【题型】填空题　【知识点】函数　【难度】medium
设函数$f(x)=x^2-8x$，若点$P(x,y)$满足$f(x)+f(-y)\le 32$，$f(y)\le 0$，记点$P$构成的图形为$\Omega$，则$\Omega$的面积是\underline{\ \ \ \ \ \ \ \ \ \ }。
【解答】
\textbf{【答案】} $\frac{64\pi}{3}-16\sqrt{3}$

\textbf{【分析】} 根据已知条件列不等式，画出图形，并计算出图形的面积。

\textbf{【解析】} 依题意：
\[
\begin{cases}
x^2 - 8x + y^2 + 8y \le 32 \\
y^2 - 8y \le 0
\end{cases}
\]
即
\[
\begin{cases}
(x-4)^2 + (y+4)^2 \le 64 \\
y(y-8) \le 0
\end{cases}
\quad\text{即}\quad
\begin{cases}
(x-4)^2 + (y+4)^2 \le 64 \\
0 \le y \le 8
\end{cases}
\]
不等式$(x-4)^2+(y+4)^2\le 64$表示的点$(x,y)$位于圆$(x-4)^2+(y+4)^2=64$的圆上和圆内，
由此画出图形$\Omega$如下图阴影部分所示。

由于$|CD|=4$，$|AC|=|BC|=8$，所以$\angle ACB=\frac{\pi}{3}+\frac{\pi}{3}=\frac{2\pi}{3}$，$|AB|=2\sqrt{8^2-4^2}=8\sqrt{3}$，
所以图形$\Omega$的面积为$\pi\times 8^2\times\frac{1}{3}-\frac{1}{2}\times 8\sqrt{3}\times 4=\frac{64\pi}{3}-16\sqrt{3}$。

故答案为：$\frac{64\pi}{3}-16\sqrt{3}$。

\textbf{【点睛】 思路点睛}：
不等式的表示与图形转换：首先通过分析给定的不等式，将其转化为几何图形，并通过绘制图形来直观理解该区域的范围，这一步是确保解题正确的基础。

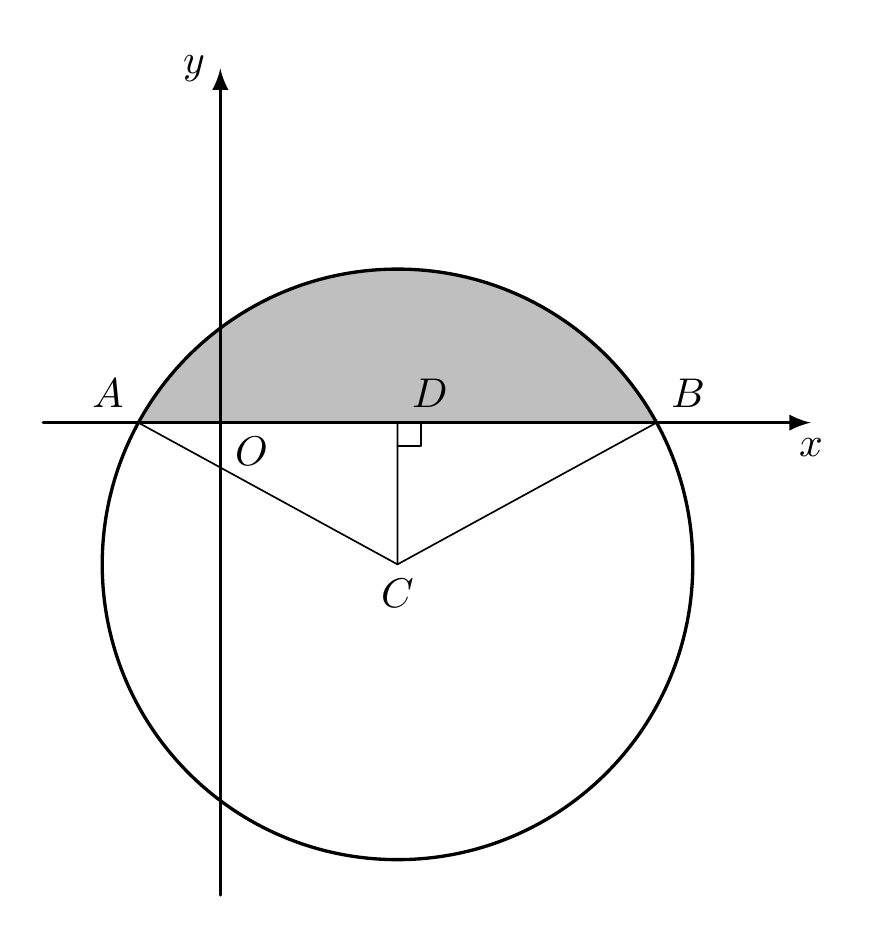